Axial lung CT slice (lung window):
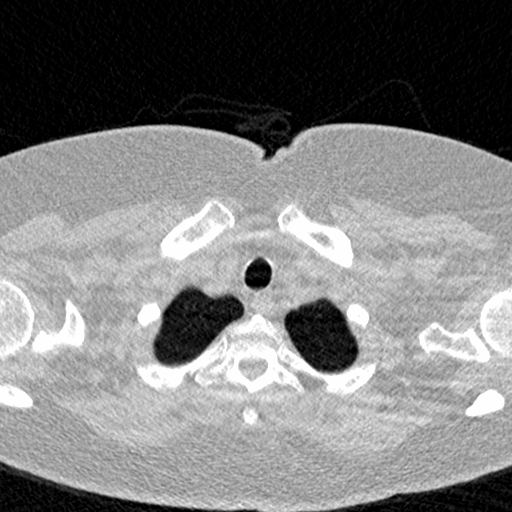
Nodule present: no